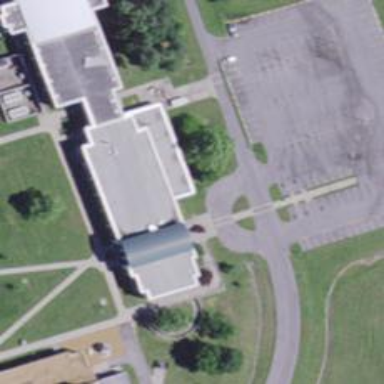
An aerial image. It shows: College building.